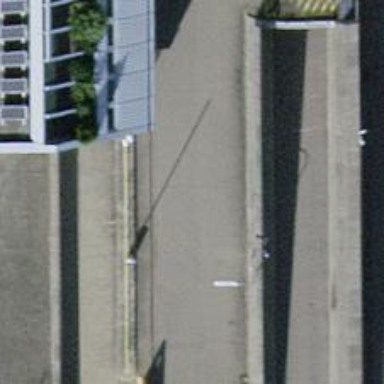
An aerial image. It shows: Lift gate barrier.